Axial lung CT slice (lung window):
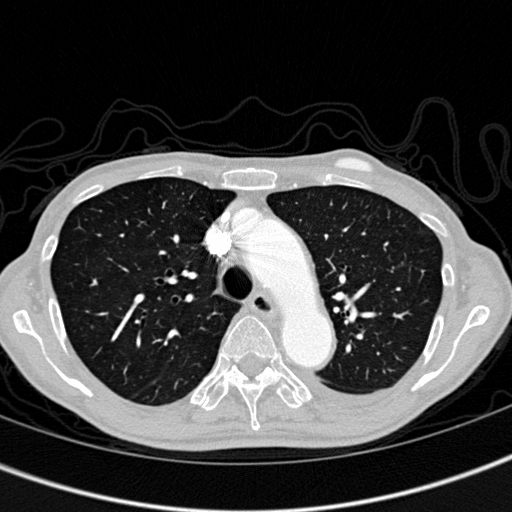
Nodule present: no